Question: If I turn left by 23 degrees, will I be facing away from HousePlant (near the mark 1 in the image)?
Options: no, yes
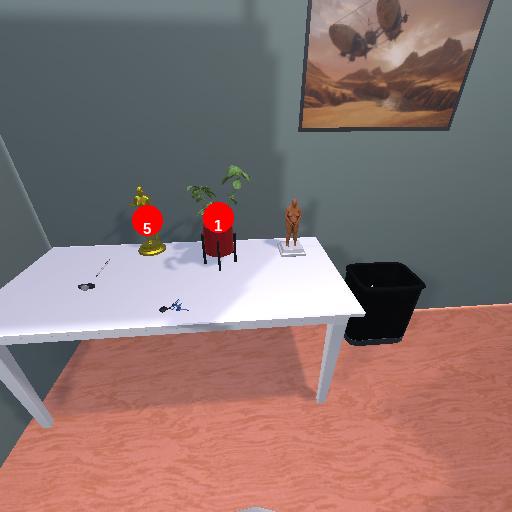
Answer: no